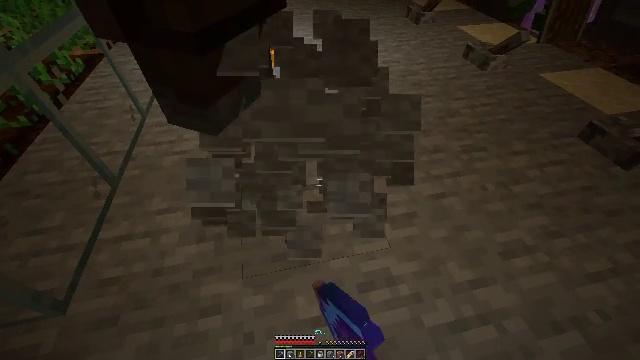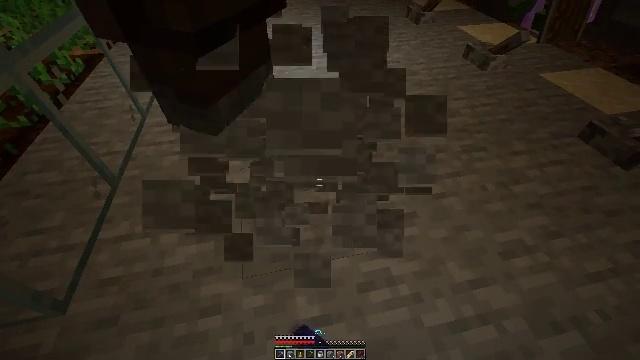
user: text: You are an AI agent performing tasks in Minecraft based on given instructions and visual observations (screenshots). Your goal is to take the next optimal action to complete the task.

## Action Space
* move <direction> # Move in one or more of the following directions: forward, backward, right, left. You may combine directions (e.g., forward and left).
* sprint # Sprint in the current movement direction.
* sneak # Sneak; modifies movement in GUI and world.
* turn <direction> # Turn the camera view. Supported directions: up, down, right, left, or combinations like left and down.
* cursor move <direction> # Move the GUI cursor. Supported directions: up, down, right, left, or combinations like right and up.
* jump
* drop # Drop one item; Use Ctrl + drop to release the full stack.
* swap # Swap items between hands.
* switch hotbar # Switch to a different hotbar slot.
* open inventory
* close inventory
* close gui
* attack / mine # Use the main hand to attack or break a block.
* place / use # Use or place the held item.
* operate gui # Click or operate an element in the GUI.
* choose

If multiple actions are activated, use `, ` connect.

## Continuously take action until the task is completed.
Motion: motion action
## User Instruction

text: Recycle the grindstone by mining it.
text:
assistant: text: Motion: attack / mine
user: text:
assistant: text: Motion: attack / mine